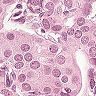
Metastatic tissue present: yes